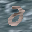
Label: 2